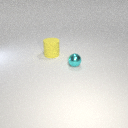
small cyan metal sphere to the right of large yellow rubber cylinder